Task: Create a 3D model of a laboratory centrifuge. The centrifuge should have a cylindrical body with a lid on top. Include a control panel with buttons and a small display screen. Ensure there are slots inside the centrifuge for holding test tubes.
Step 80:
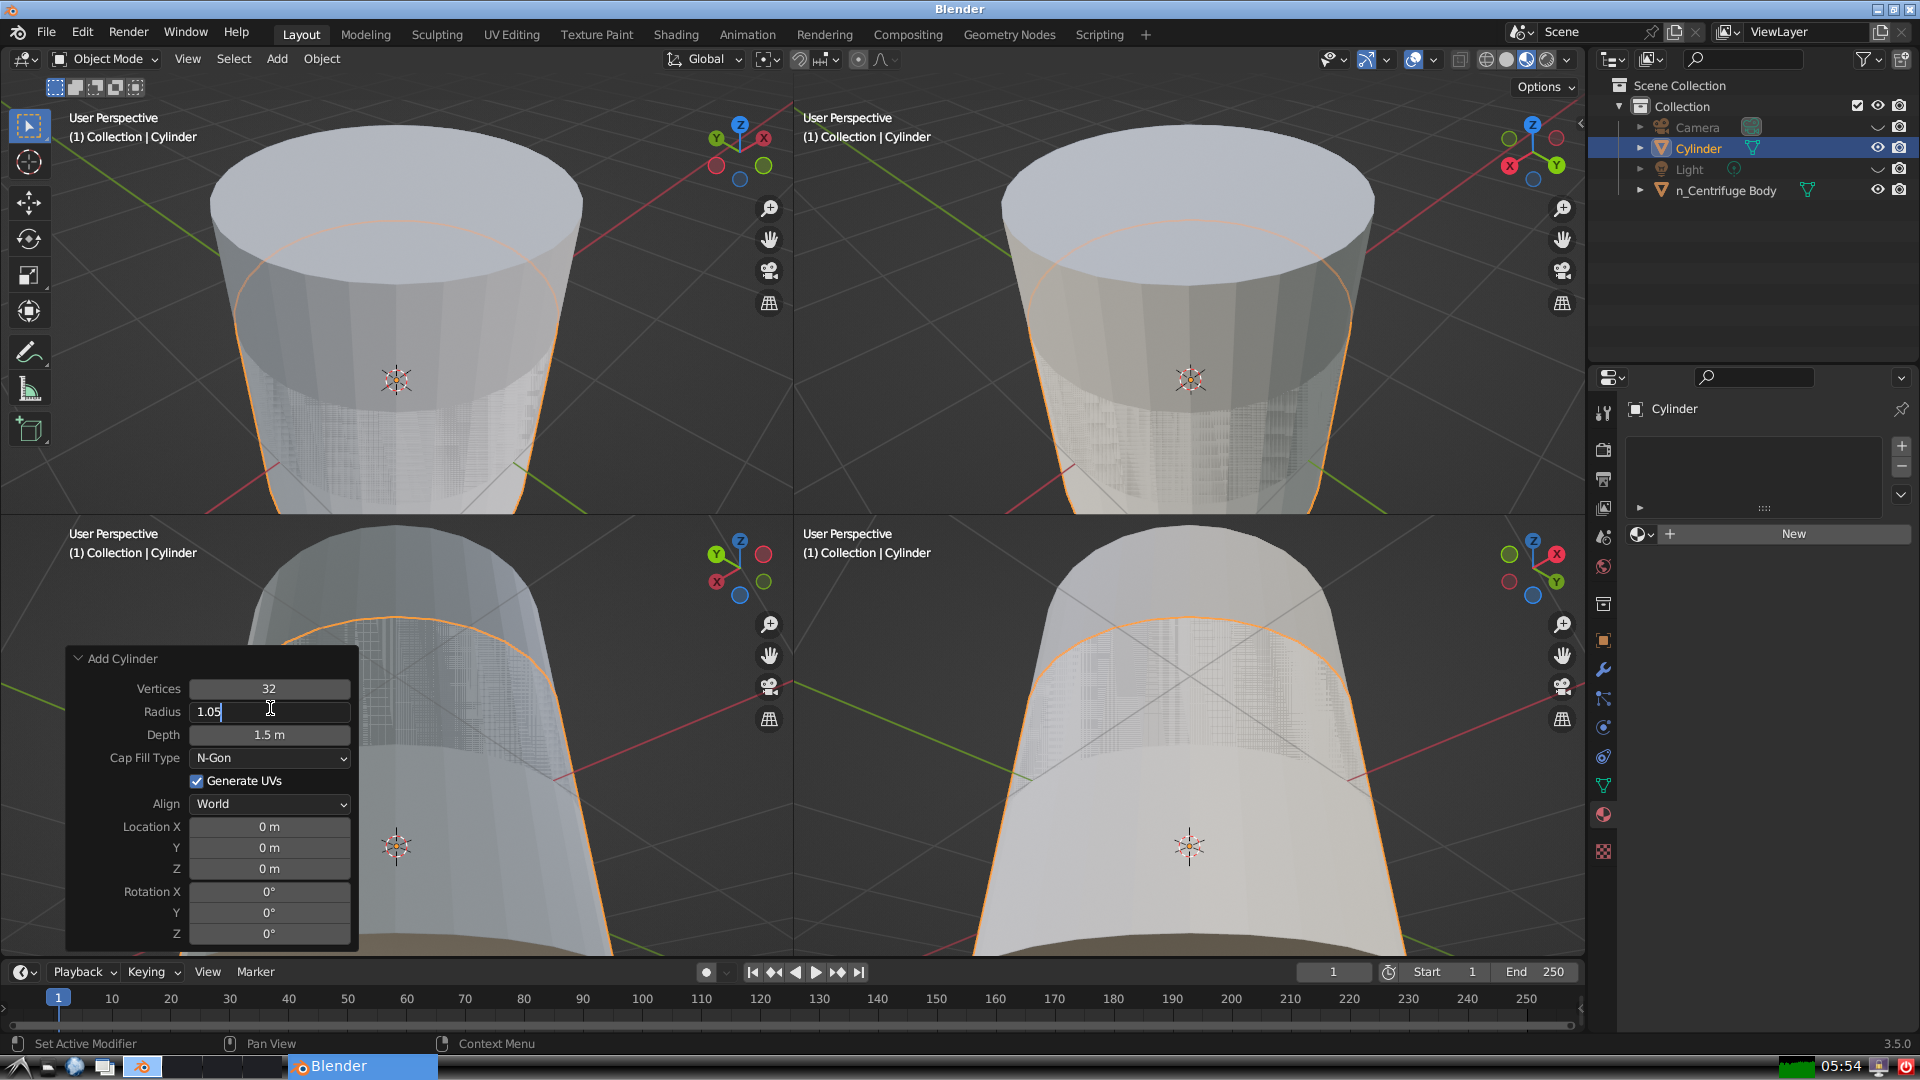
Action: {"key_press": ['Return']}